Aerial crown-view tile of a tropical tree (Barro Colorado Island, Panama), acquired 20240716:
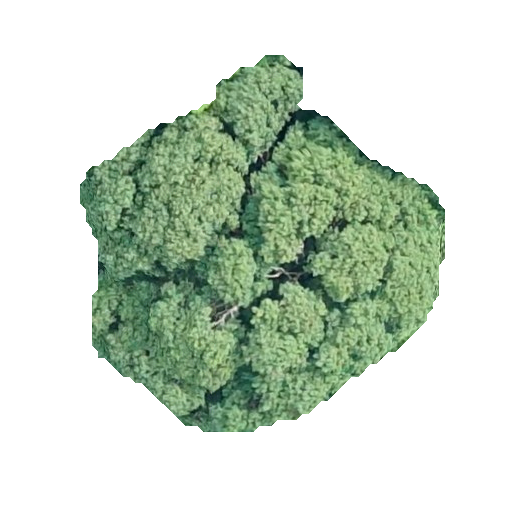
Species: Trichilia tuberculata
GBIF accepted scientific name: Trichilia tuberculata
Crown area: 143.99 m²